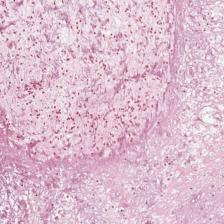
Label: Non-Viable-Tumor